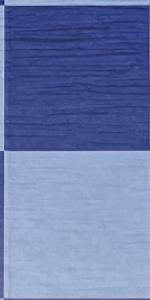
Label: Empty